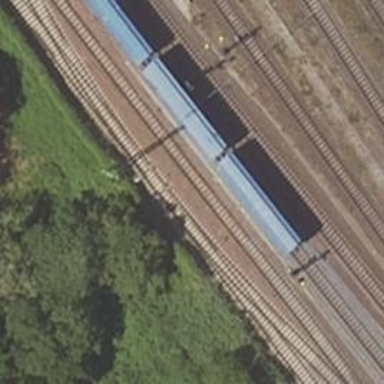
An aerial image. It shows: Railway switch.